Interaction volume radius: 5 \u00c5
Interaction volume height: 10 \u00c5
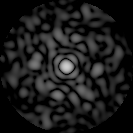
Disorder parameter: 0.7065